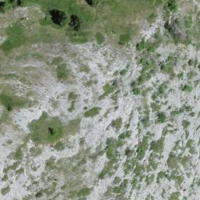
EUNIS habitat code: 24
Species observed at this site:
Turdus viscivorus